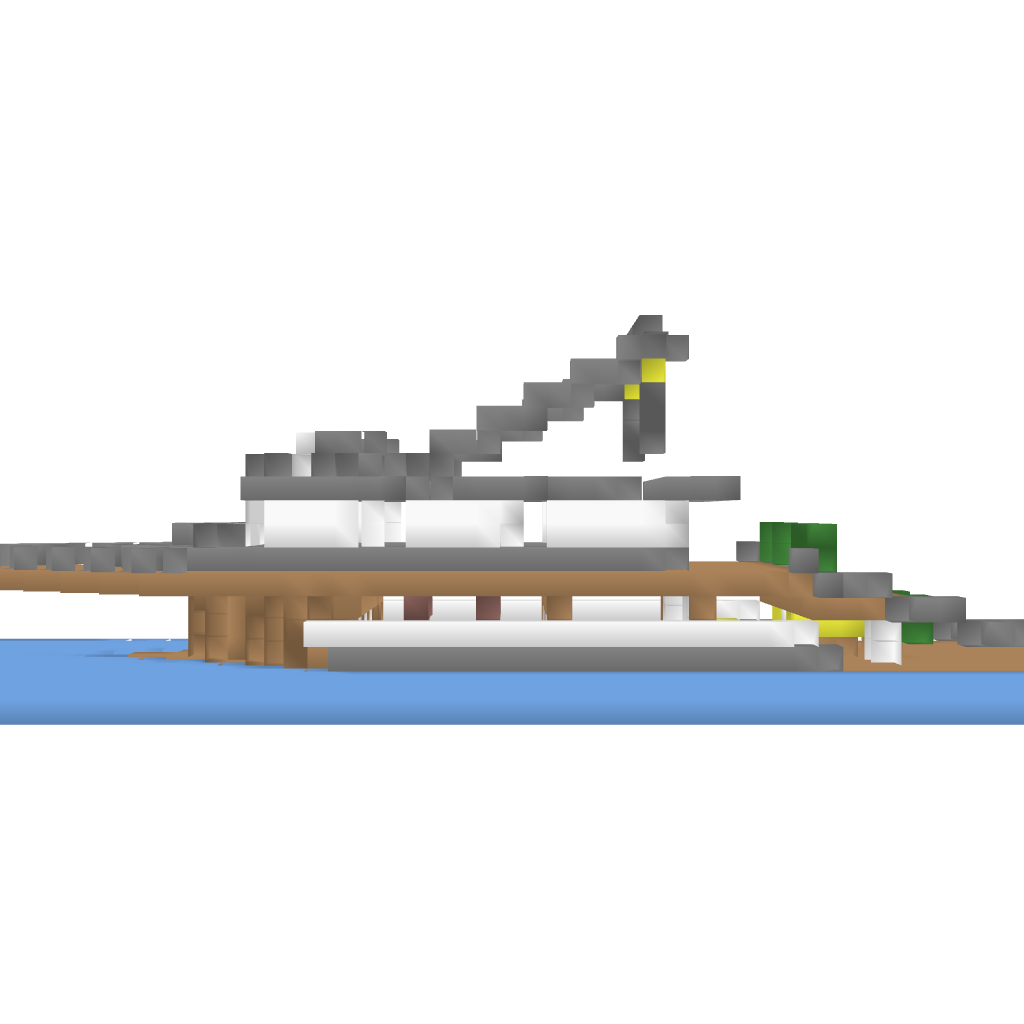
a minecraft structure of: Medium Sized Yacht bad low quality